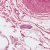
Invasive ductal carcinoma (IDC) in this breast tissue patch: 0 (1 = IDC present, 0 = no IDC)